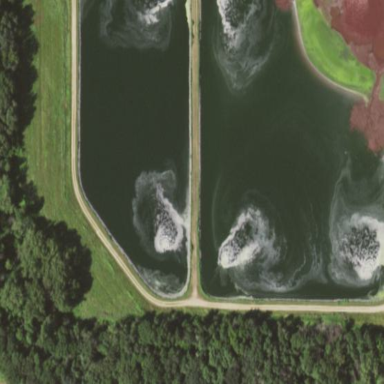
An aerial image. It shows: Reservoir.